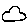
Label: cloud